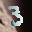
Label: 3